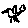
Label: bird